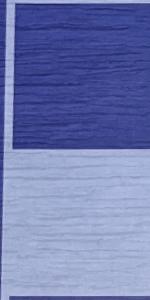
Label: Empty